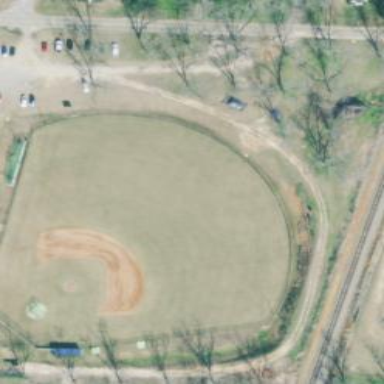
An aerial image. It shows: Baseball pitch for leisure and sports activities.